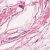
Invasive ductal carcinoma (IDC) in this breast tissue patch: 0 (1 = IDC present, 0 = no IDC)